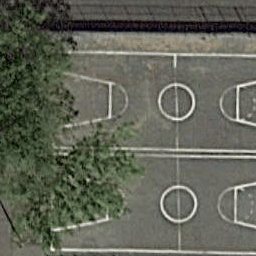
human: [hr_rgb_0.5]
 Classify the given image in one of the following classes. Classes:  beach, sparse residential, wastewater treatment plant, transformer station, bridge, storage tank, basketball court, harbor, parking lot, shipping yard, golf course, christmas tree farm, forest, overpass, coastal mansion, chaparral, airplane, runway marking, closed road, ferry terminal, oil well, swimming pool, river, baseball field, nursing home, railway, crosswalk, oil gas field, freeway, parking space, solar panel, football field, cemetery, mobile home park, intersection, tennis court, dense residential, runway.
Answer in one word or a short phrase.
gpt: basketball court